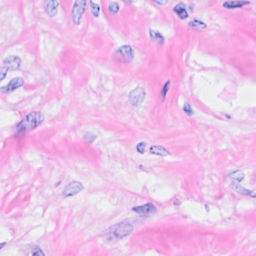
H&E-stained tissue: Breast